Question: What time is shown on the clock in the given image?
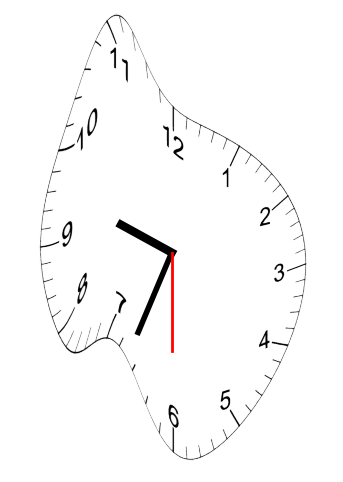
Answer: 09:33:30